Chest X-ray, AP view. Patient: 58 years old, sex M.
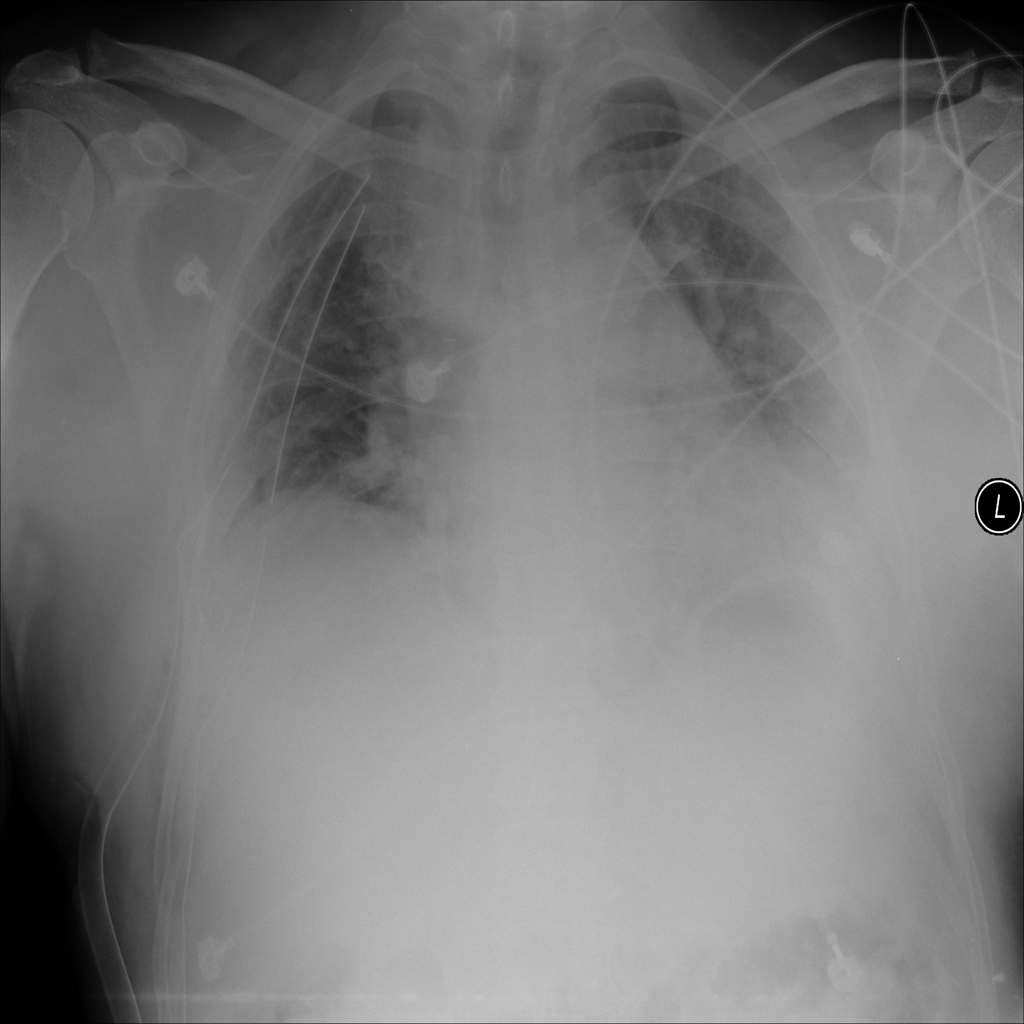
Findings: Atelectasis, Effusion